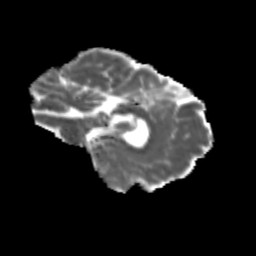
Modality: MD
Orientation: sagittal
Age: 21
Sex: male
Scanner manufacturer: siemens
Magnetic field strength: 3 T
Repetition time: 3.5 s
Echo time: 0.113 s